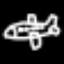
Label: airplane